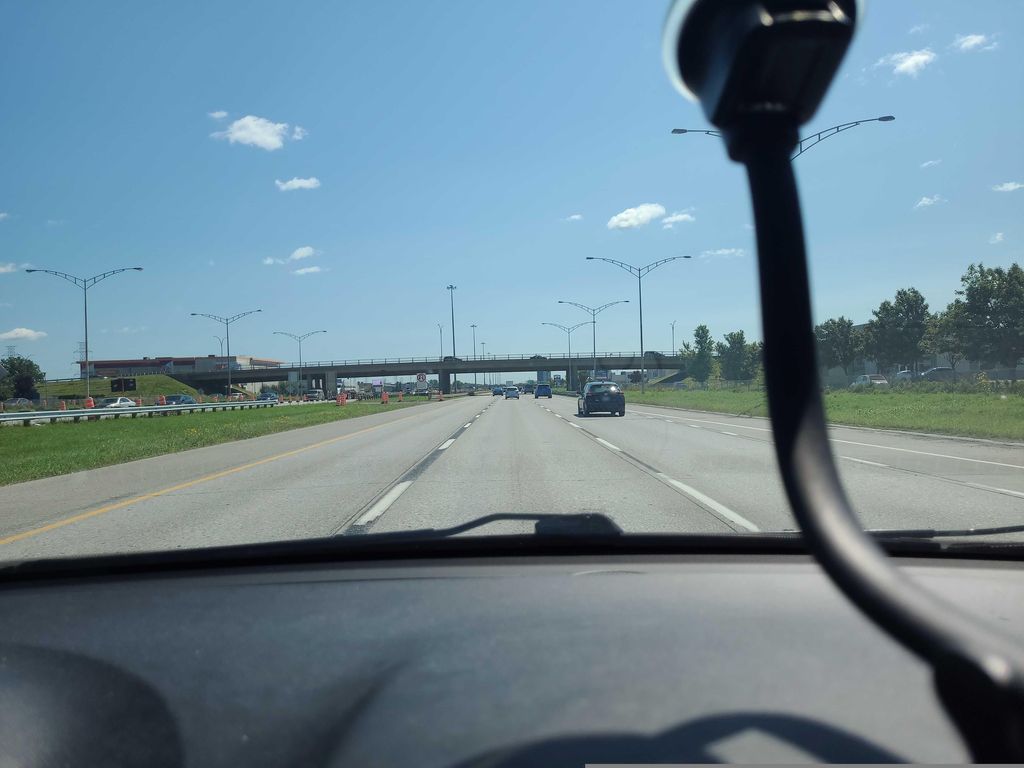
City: montreal